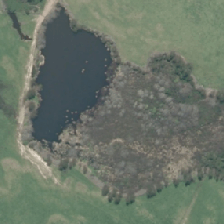
Land cover: lake_pond